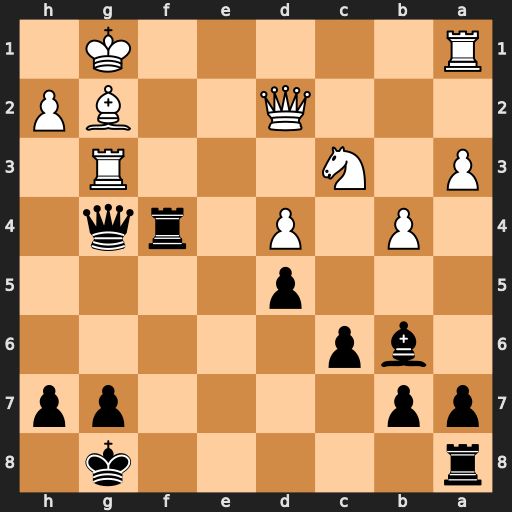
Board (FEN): r5k1/pp4pp/1bp5/3p4/1P1P1rq1/P1N3R1/3Q2BP/R5K1
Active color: b
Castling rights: -
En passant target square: -
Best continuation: Rxd4 Rxg4 Rxd2+